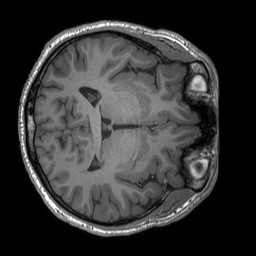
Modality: T1w
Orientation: axial